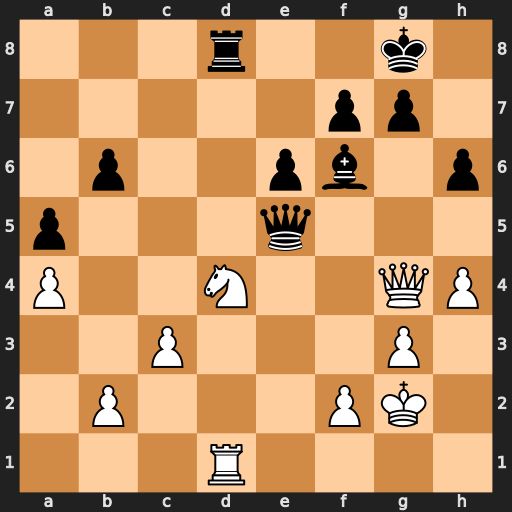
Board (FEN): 3r2k1/5pp1/1p2pb1p/p3q3/P2N2QP/2P3P1/1P3PK1/3R4
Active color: w
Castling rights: -
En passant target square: -
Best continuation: Nc6 Rxd1 Nxe5